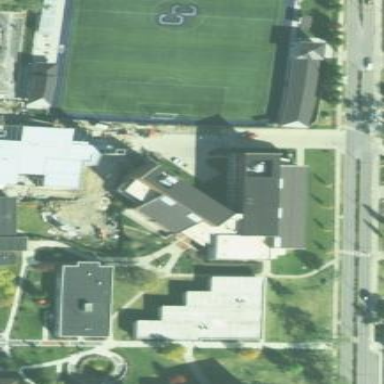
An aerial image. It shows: College building.